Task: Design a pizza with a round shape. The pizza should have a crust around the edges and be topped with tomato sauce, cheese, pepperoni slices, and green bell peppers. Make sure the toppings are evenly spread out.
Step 196:
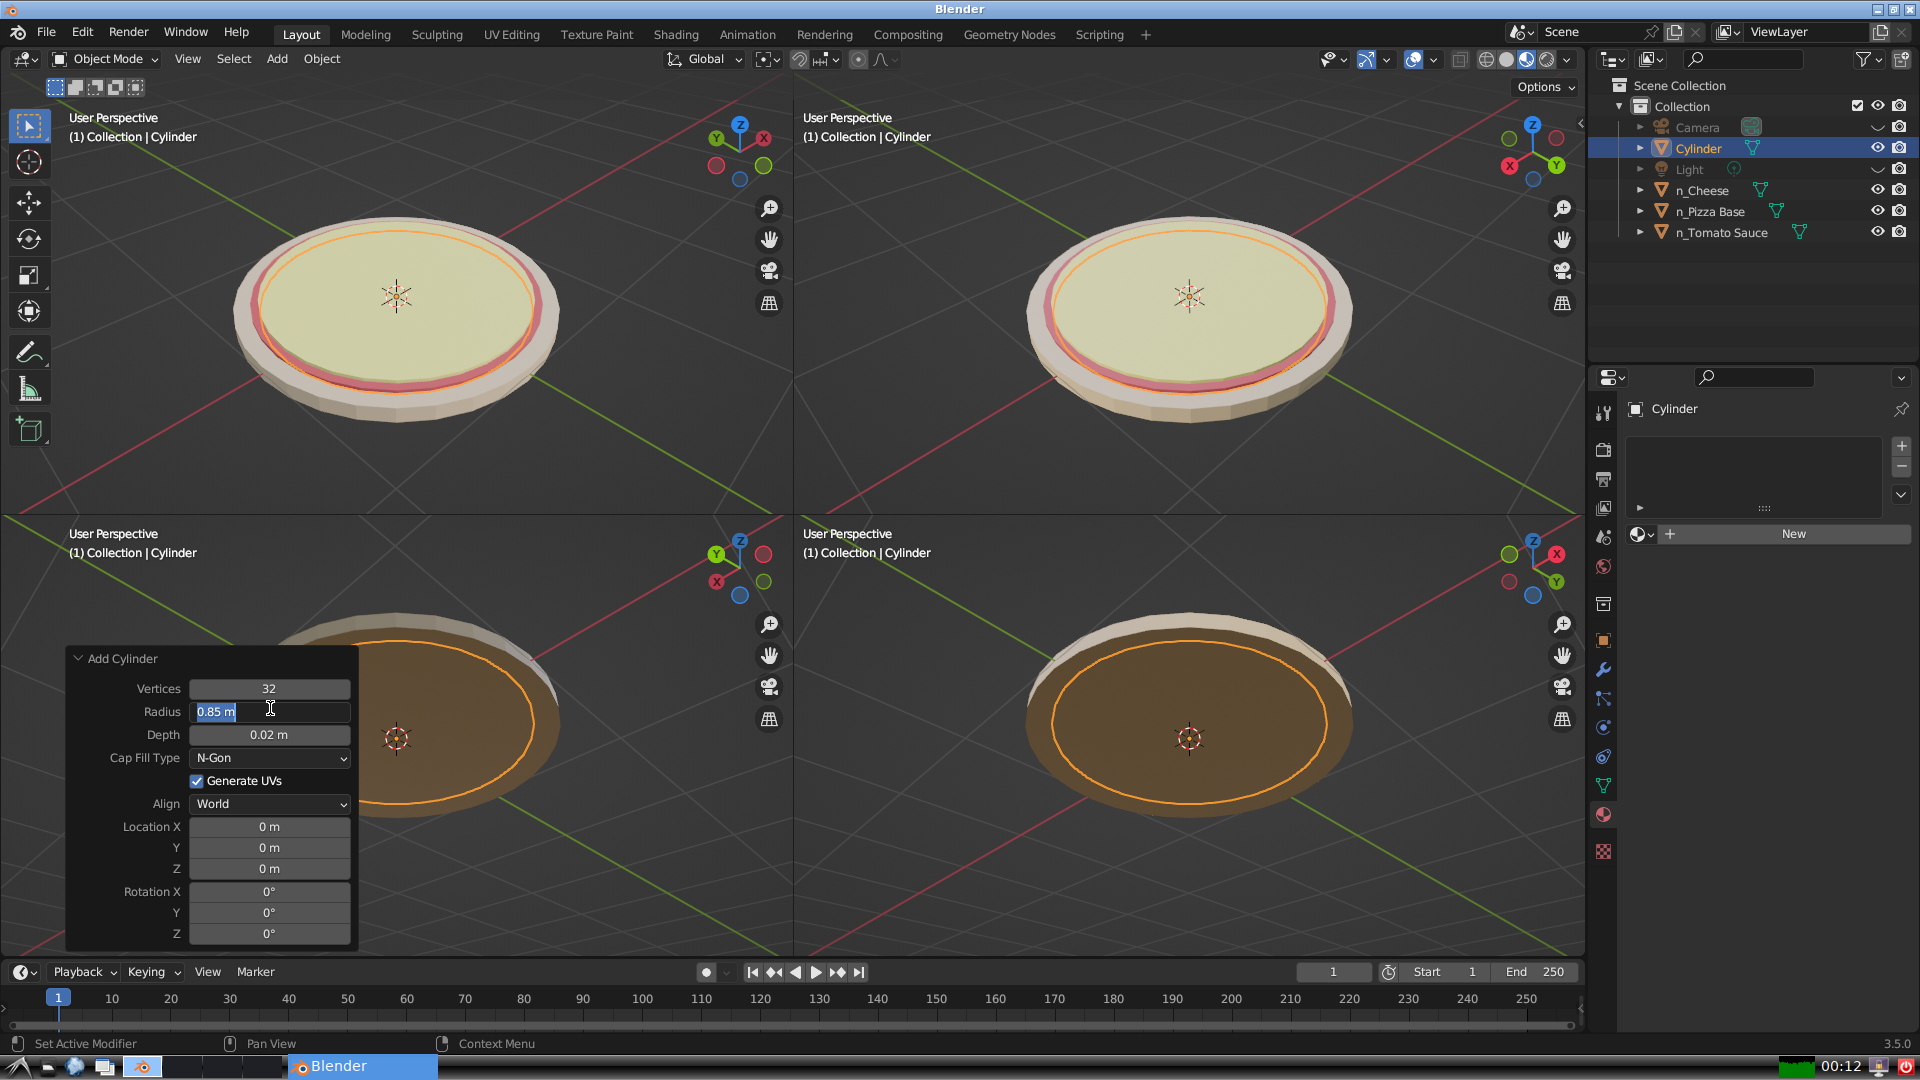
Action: input_text: 0.1